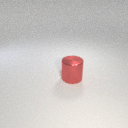
large red metal cylinder